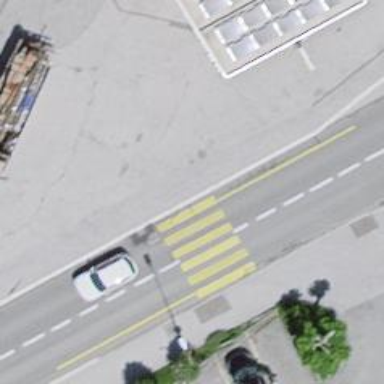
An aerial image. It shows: Marked road crossing.